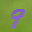
Label: 9